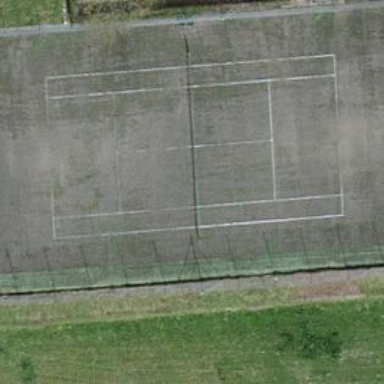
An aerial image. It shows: Tennis pitch with grass surface for leisure activities.